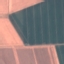
Label: AnnualCrop